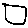
Label: square